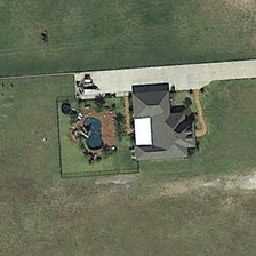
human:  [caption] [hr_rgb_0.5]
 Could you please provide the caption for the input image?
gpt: On a piece of land covered with green plants, there is a building with a film roof and a swimming pool around it.

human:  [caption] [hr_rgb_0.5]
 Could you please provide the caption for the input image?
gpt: there is a big swimming pool villas inside .

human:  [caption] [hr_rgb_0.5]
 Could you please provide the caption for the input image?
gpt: in the vast stretches of green prairie has a villa .

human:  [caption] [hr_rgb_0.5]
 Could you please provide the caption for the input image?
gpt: In the land covered with green plants, there is a roof of the building film around the pool.

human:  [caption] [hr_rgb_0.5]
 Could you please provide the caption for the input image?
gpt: in a land covered with green plants, has a roof for construction films, with around a pool.